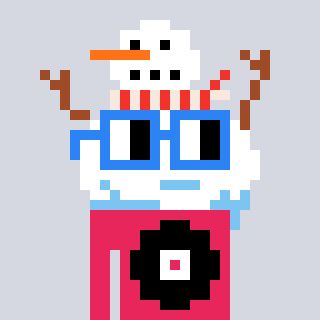
a pixel art character with square blue glasses, a snowman-shaped head and a redpinkish-colored body on a cool background